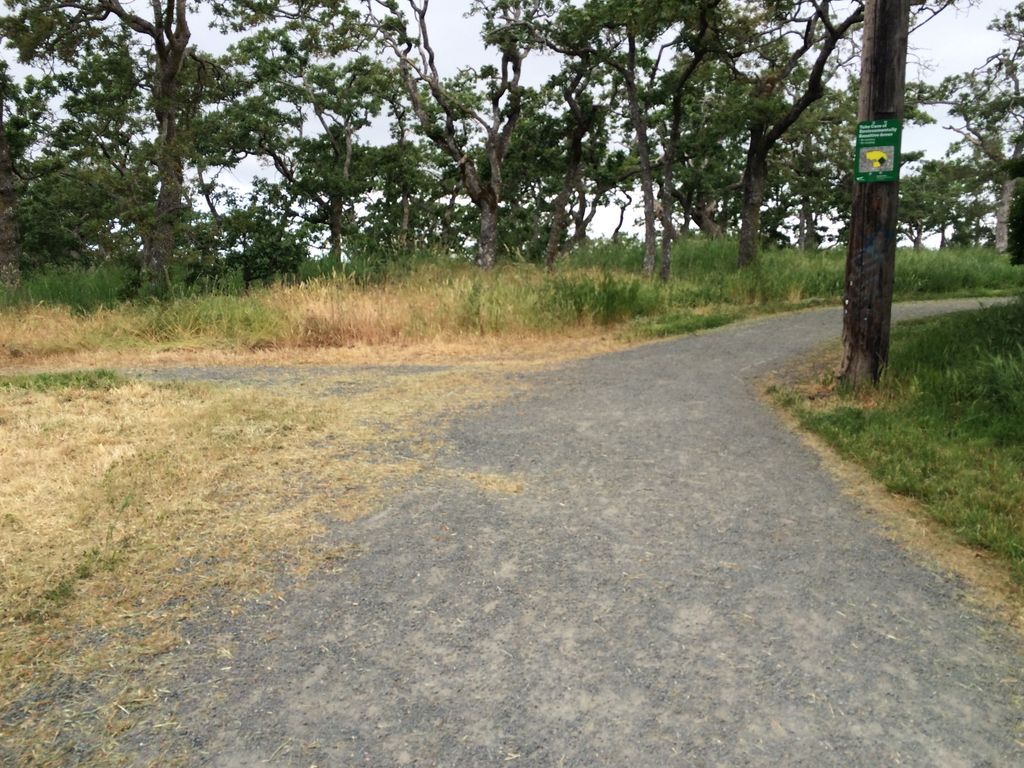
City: victoria